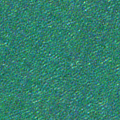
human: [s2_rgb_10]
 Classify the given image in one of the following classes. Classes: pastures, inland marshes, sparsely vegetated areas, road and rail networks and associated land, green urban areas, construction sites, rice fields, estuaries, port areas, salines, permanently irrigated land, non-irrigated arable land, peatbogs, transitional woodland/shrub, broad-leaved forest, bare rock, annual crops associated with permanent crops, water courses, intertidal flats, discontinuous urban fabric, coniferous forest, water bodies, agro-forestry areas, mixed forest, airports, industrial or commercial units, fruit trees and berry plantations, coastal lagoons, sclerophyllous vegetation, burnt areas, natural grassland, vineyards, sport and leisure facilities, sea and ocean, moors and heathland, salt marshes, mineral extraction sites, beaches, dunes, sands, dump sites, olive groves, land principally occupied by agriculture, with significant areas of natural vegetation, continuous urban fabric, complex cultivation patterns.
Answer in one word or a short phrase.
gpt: sea and ocean